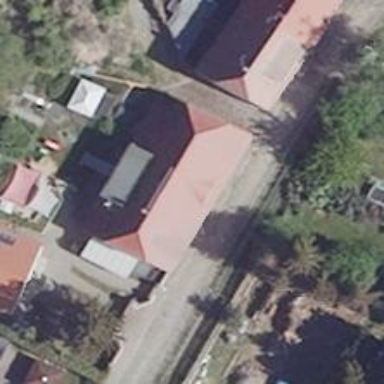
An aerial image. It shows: Kindergarten.